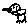
Label: bird